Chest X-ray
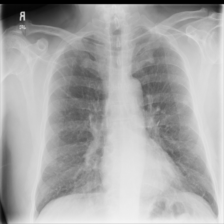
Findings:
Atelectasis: negative
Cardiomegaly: negative
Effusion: negative
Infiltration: negative
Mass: negative
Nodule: positive
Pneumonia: negative
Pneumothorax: negative
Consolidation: negative
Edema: negative
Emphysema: negative
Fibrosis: negative
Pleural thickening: negative
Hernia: negative